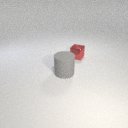
large gray rubber cylinder to the left of small red metal cube